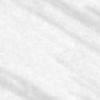
Label: change